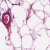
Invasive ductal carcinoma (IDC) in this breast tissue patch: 0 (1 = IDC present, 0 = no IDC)